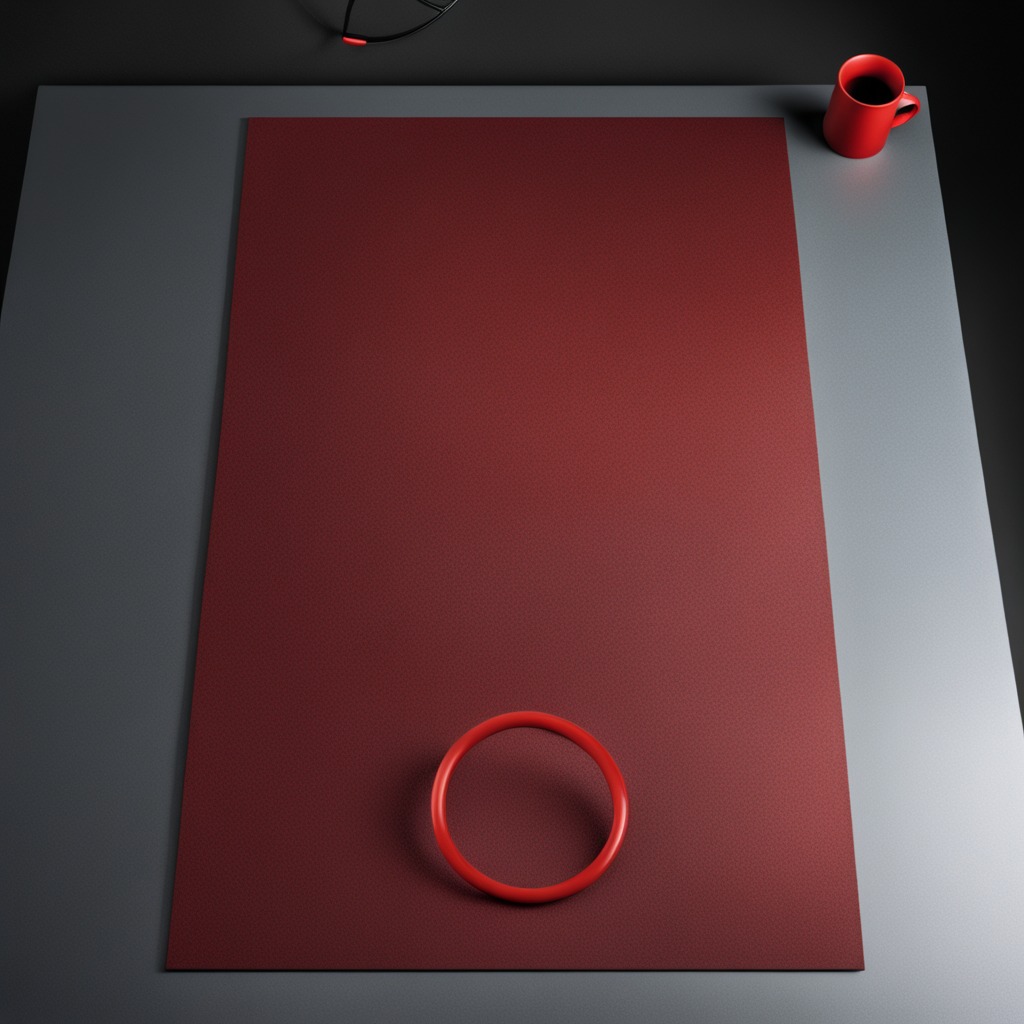
A rubber O-ring lies on a clean granite tabletop inside a workshop under bright overhead lighting crisp shadows high clarity worn but beneath the mat.